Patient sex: F
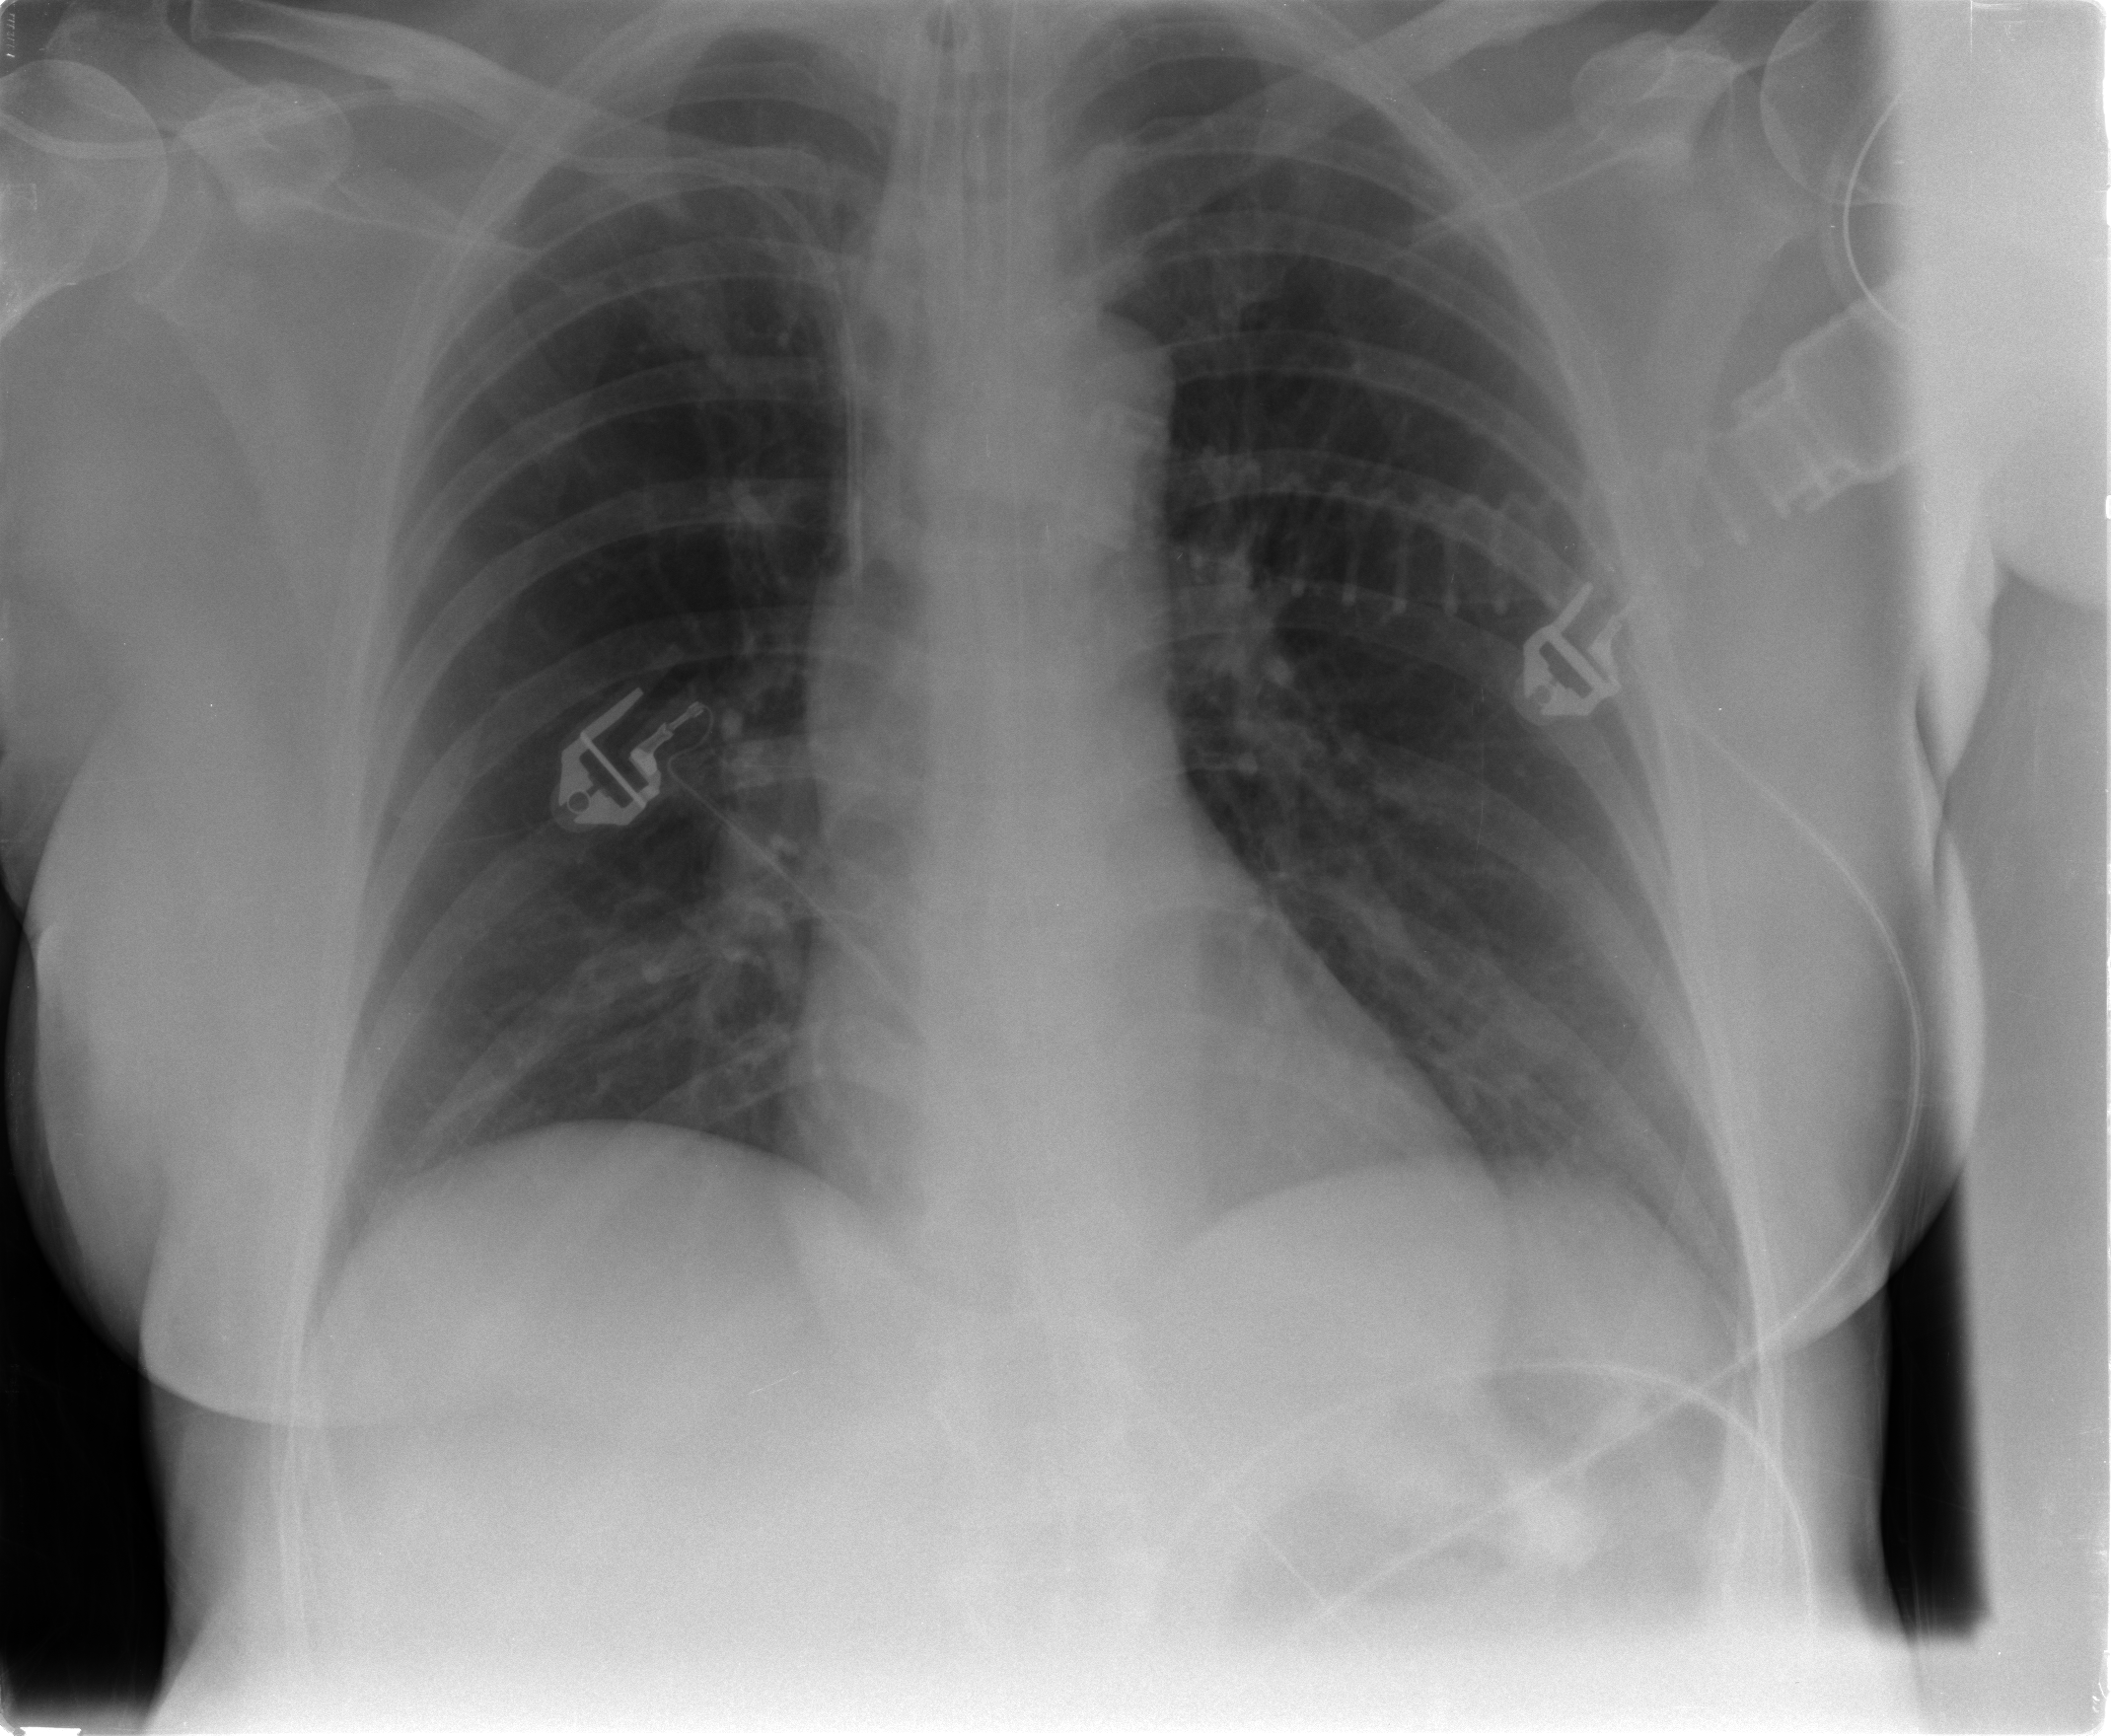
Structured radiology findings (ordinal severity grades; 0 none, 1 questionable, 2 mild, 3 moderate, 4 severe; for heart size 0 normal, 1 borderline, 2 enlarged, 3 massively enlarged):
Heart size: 0
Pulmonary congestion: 0
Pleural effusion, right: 0
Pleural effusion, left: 0
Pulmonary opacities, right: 0
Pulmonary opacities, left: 0
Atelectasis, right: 2
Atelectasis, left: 2